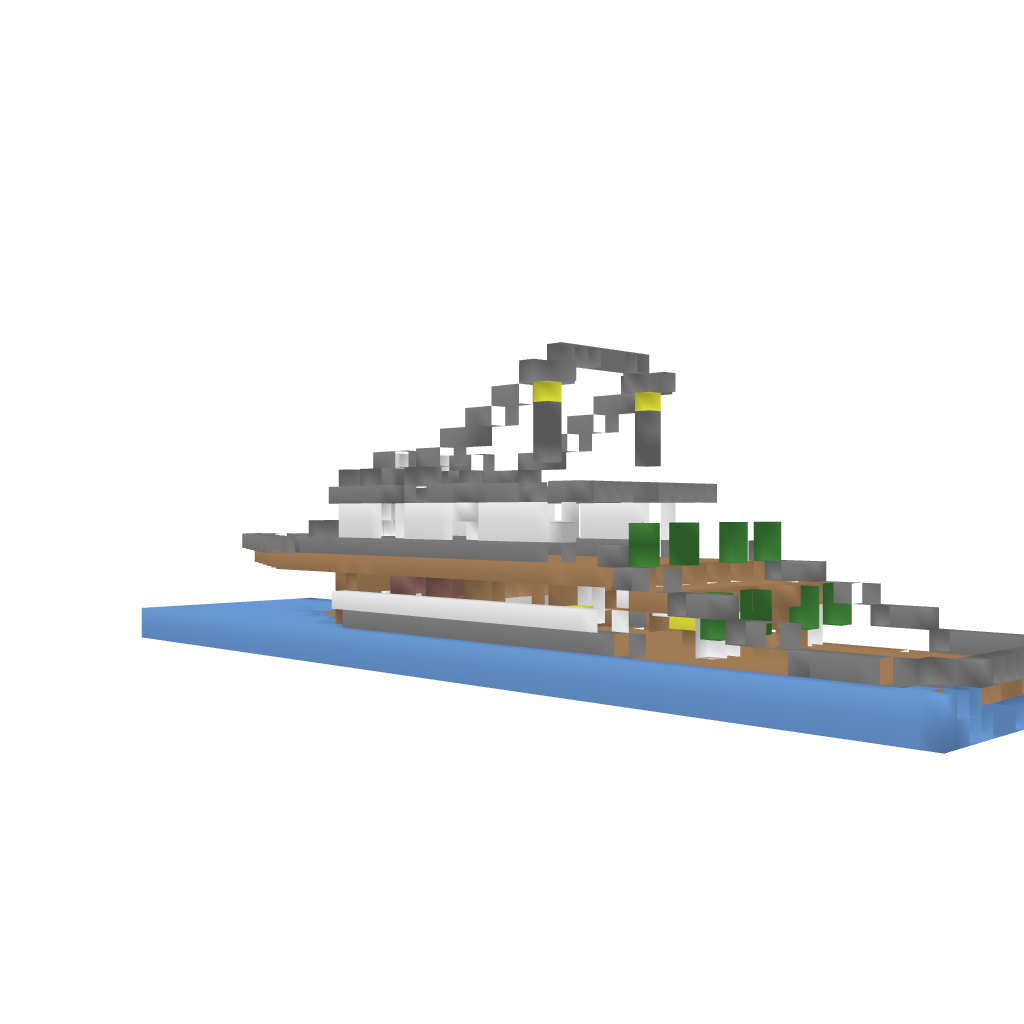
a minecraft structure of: Medium Sized Yacht bad low quality